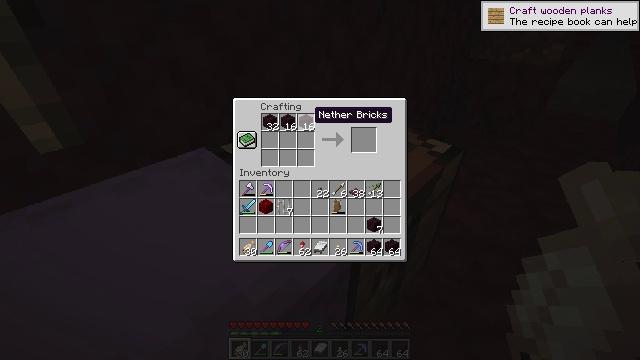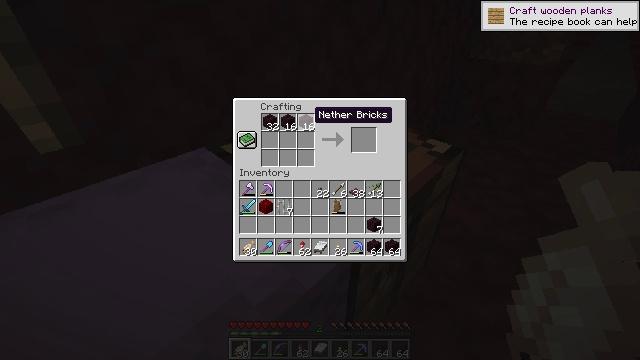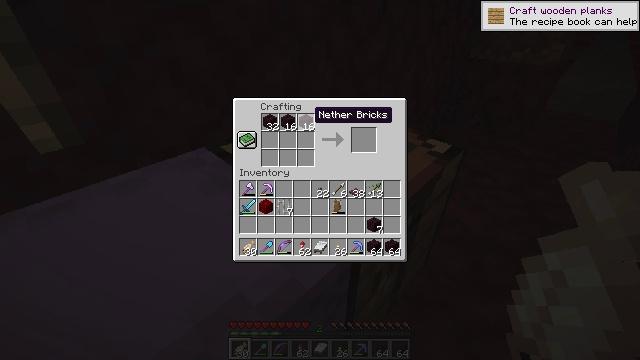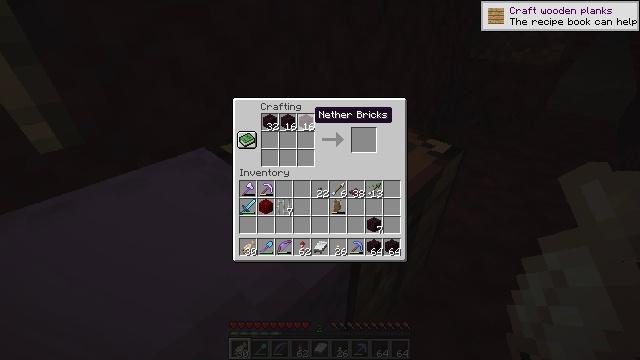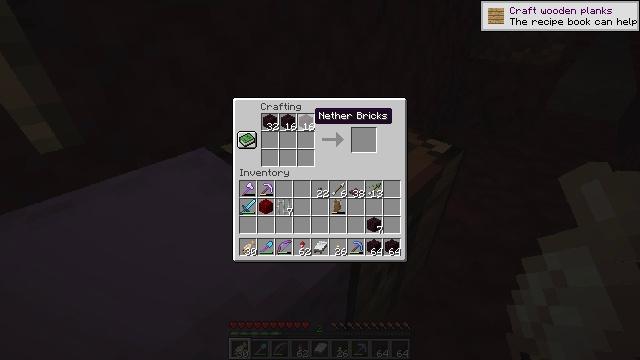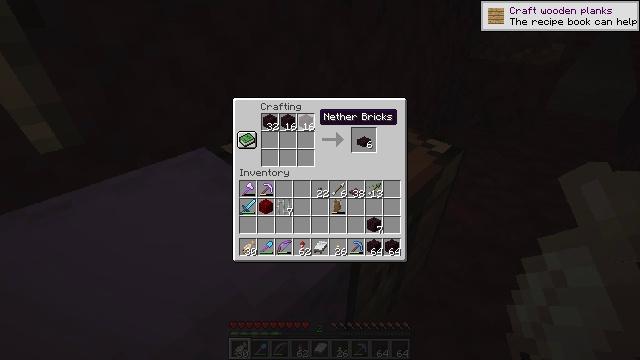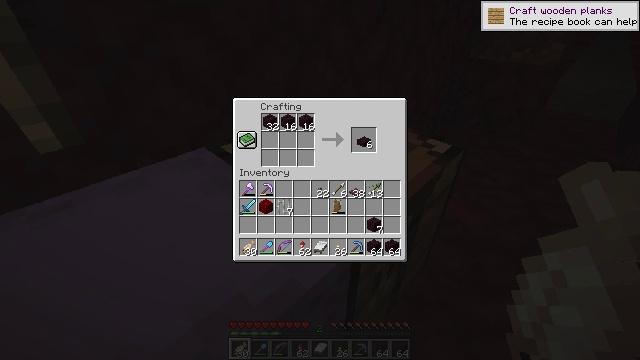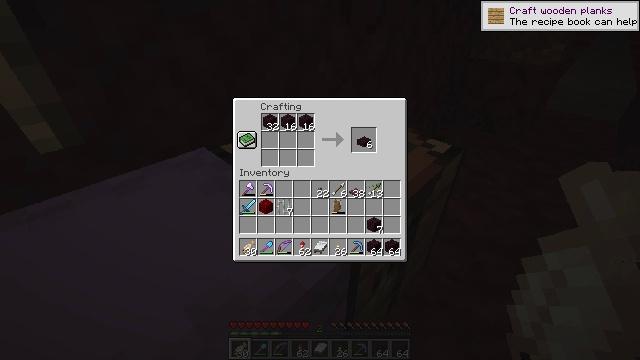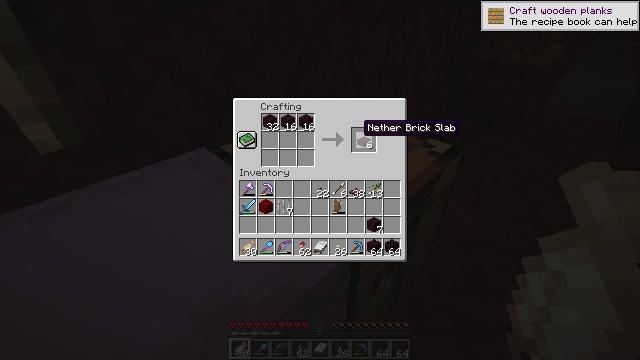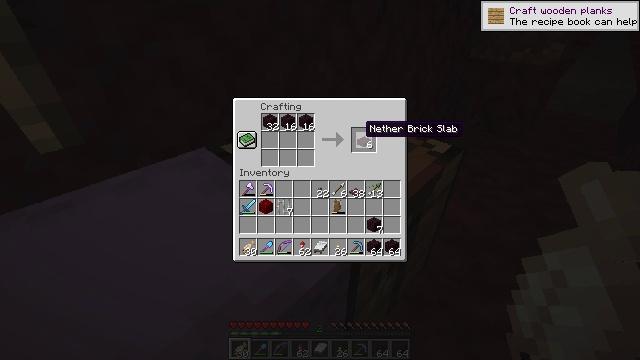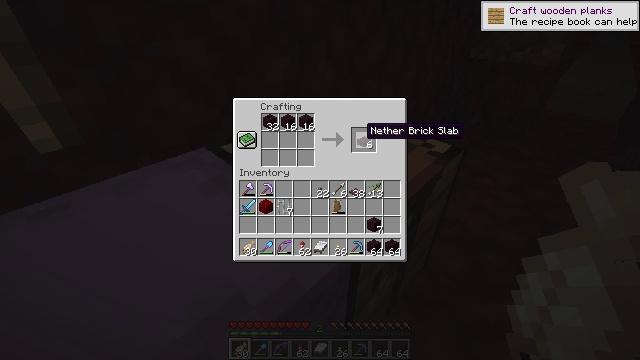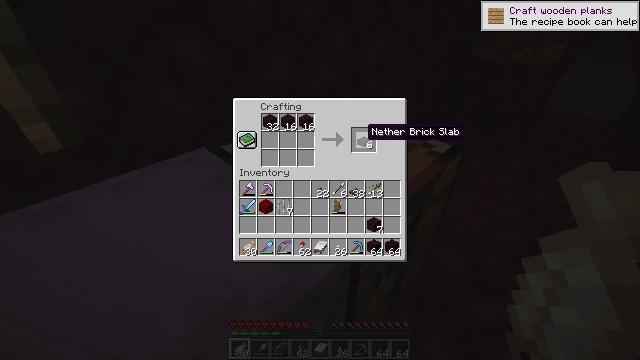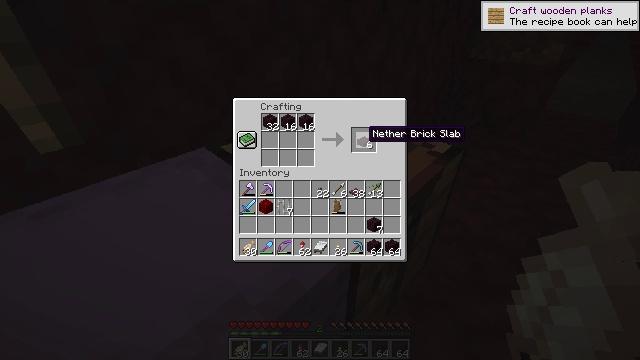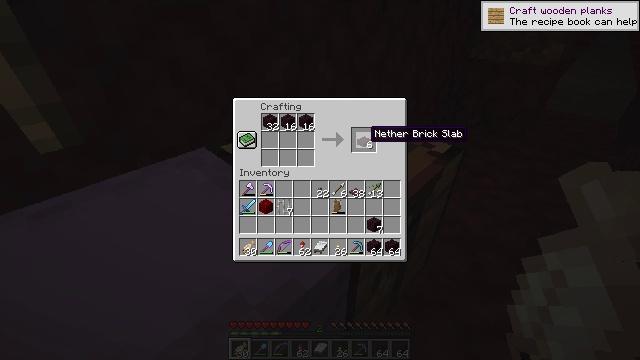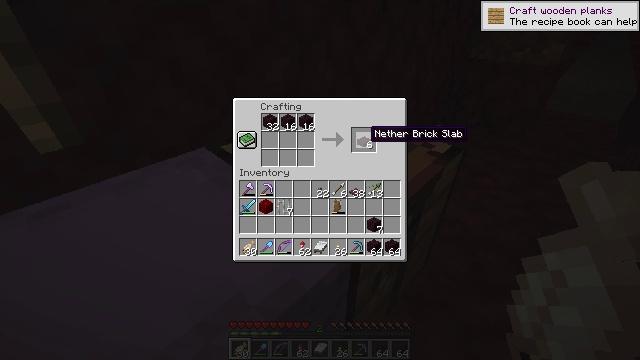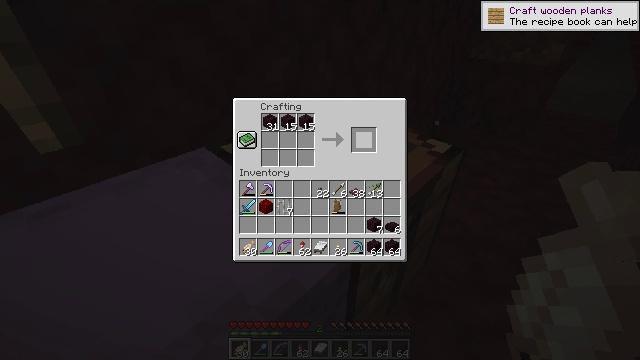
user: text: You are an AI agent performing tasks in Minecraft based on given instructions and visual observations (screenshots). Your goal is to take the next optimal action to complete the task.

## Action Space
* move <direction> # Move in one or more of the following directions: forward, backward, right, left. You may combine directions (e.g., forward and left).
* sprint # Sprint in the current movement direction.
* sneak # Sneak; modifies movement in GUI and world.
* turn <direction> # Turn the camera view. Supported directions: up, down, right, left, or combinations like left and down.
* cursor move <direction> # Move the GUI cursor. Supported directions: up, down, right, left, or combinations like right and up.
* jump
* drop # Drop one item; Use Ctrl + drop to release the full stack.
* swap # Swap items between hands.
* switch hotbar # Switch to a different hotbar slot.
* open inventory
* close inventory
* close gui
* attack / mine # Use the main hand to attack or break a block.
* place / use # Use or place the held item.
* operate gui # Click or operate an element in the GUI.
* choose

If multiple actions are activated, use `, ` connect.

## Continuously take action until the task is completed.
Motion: motion action
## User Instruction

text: Craft a nether brick slab.
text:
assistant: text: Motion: no_op
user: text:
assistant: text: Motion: no_op
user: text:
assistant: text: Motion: no_op
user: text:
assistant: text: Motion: no_op
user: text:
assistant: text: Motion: no_op
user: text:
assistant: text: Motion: sneak, cursor move right
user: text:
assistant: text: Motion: sneak, cursor move right
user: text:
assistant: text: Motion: sneak, cursor move right
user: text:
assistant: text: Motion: sneak
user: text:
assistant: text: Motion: sneak
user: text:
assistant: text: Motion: sneak
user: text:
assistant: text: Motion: sneak
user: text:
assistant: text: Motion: sneak
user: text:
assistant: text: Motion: sneak
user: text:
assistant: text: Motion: sneak, choose
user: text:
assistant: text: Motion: sneak, choose
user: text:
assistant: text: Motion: sneak
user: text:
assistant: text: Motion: sneak
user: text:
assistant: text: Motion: sneak
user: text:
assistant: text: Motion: sneak